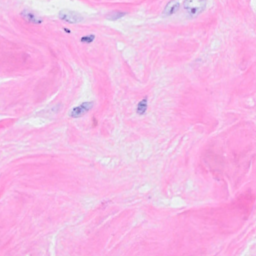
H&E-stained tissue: Breast